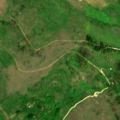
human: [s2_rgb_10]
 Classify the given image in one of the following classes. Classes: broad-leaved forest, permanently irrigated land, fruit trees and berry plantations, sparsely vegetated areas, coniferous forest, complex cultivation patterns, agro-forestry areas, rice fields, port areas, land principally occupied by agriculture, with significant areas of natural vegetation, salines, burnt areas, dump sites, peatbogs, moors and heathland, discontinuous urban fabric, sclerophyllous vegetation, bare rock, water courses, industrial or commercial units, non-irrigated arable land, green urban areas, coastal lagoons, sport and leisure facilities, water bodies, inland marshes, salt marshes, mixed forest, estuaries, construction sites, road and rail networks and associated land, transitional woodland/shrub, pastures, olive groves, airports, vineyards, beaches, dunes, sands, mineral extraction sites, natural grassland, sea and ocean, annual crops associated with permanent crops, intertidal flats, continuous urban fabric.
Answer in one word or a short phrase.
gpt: non-irrigated arable land, pastures, land principally occupied by agriculture, with significant areas of natural vegetation, natural grassland